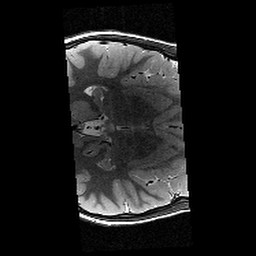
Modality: T2w
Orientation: axial
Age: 11
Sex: male
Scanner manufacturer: siemens
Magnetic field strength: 3 T
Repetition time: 9.23 s
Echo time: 0.067 s